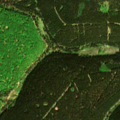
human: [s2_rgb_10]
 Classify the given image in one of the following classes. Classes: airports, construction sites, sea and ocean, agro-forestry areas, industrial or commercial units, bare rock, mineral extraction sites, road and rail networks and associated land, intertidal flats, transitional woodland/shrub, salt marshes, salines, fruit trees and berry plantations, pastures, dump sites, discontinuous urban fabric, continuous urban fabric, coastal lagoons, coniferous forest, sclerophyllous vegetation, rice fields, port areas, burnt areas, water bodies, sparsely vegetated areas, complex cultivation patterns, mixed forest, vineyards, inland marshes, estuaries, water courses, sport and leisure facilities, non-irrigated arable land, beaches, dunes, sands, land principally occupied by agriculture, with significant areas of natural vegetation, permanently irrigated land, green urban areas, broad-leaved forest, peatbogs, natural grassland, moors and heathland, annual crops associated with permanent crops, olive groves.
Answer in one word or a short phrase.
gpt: broad-leaved forest, coniferous forest